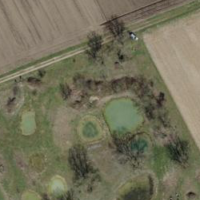
EUNIS habitat code: 25
Species observed at this site:
Hyla arborea
Aglais urticae
Ichthyosaura alpestris
Gonepteryx rhamni
Chorthippus brunneus
Chorthippus biguttulus
Vanessa atalanta